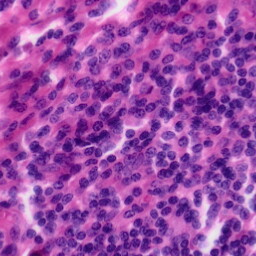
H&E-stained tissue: Tonsil